Question: I add my ad programmatically at top of every layout. In LinearLayout everything works fine, but in RelativeLayouts the ad is overlapping the content.
'''
// activity
AdHandler.setAd(this, (RelativeLayout) findViewById(R.id.activity_bet), null);
// handler
public class AdHandler {
private static AdView adView;
public static void setAd(Context context, RelativeLayout relLayout, LinearLayout linLayout) {
// Create the adView.
adView = new AdView(context);
adView.setAdUnitId(context.getString(R.string.ad_unit_id));
adView.setAdSize(AdSize.BANNER);
// Add the adView to it.
if (relLayout != null) {
relLayout.addView(adView, 0);
}
else
linLayout.addView(adView, 0);
// Initiate a generic request.
AdRequest adRequest = new AdRequest.Builder().addTestDevice(AdRequest.DEVICE_ID_EMULATOR).addTestDevice("034CB02678DF7E469581XXXXX").build();
// Load the adView with the ad request.
adView.loadAd(adRequest);
}
}
'''

My layout:
'''
<?xml version="1.0" encoding="utf-8"?>
<merge xmlns:android="http://schemas.android.com/apk/res/android"
xmlns:tools="http://schemas.android.com/tools"
tools:context="com.example.myfirstapp.LoginActivity" >
<!-- Loading progress -->
<LinearLayout
android:id="@+id/loading_status"
android:layout_width="wrap_content"
android:layout_height="wrap_content"
android:layout_gravity="center"
android:gravity="center_horizontal"
android:orientation="vertical"
android:visibility="gone" >
<ProgressBar
style="?android:attr/progressBarStyleLarge"
android:layout_width="wrap_content"
android:layout_height="wrap_content"
android:layout_marginBottom="8dp" />
<TextView
android:id="@+id/loading_status_message"
android:layout_width="wrap_content"
android:layout_height="wrap_content"
android:layout_marginBottom="16dp"
android:fontFamily="sans-serif-light"
android:text="@string/initial_loading_status_message"
android:textAppearance="?android:attr/textAppearanceMedium" />
</LinearLayout>
<RelativeLayout
android:id="@+id/activity_bet"
android:layout_width="wrap_content"
android:layout_height="wrap_content"
android:orientation="vertical"
android:layout_below="@+id/adPlaceholder">
<RelativeLayout
android:id="@+id/header"
android:layout_width="wrap_content"
android:layout_height="wrap_content"
android:orientation="vertical">
<TextView
android:id="@+id/quoteLabel"
android:layout_width="wrap_content"
android:layout_height="wrap_content"
android:text="Quote:"
android:textAppearance="?android:attr/textAppearanceMedium" />
<TextView
android:id="@+id/quote"
android:layout_width="wrap_content"
android:layout_height="wrap_content"
android:layout_toRightOf="@+id/quoteLabel"
android:layout_marginLeft="3dp"
android:textAppearance="?android:attr/textAppearanceMedium" />
<TextView
android:id="@+id/dateLabel"
android:layout_width="wrap_content"
android:layout_height="wrap_content"
android:text="Date:"
android:layout_below="@+id/quote"
android:textAppearance="?android:attr/textAppearanceMedium" />
<TextView
android:id="@+id/date"
android:layout_width="wrap_content"
android:layout_height="wrap_content"
android:layout_below="@+id/quote"
android:layout_toRightOf="@+id/dateLabel"
android:layout_marginLeft="3dp"
android:textAppearance="?android:attr/textAppearanceMedium" />
<TextView
android:id="@+id/comment"
android:layout_width="wrap_content"
android:layout_height="wrap_content"
android:layout_below="@+id/dateLabel"
android:textAppearance="?android:attr/textAppearanceMedium" />
<TextView
android:id="@+id/username"
android:layout_width="wrap_content"
android:layout_height="wrap_content"
android:layout_alignParentRight="true"
android:textAppearance="?android:attr/textAppearanceLarge" />
<ImageView android:id="@+id/verified"
android:contentDescription="@string/verified"
android:layout_width="wrap_content"
android:layout_height="wrap_content"
android:layout_toLeftOf="@+id/username"
android:src="@drawable/ic_accept"
android:layout_marginTop="4dp"
android:layout_marginLeft="2dp"
android:visibility="gone" />
<ImageView
android:id="@+id/avatar"
android:layout_width="64dp"
android:layout_height="64dp"
android:layout_below="@+id/username"
android:contentDescription="Avatar"
android:layout_alignParentRight="true" />
<Button
android:id="@+id/profile"
android:layout_width="wrap_content"
android:layout_height="wrap_content"
android:text="Go to Profile"
android:layout_below="@+id/avatar"
android:layout_alignParentRight="true" />
<ProgressBar
android:id="@+id/subscribeLoading"
style="?android:attr/progressBarStyle"
android:layout_width="wrap_content"
android:layout_below="@+id/avatar"
android:layout_alignParentRight="true"
android:layout_height="wrap_content"
android:visibility="gone" />
</RelativeLayout>
<TextView android:id="@+id/bet_listview_header"
android:layout_width="fill_parent"
android:layout_height="wrap_content"
android:background="#EE2C2C"
android:textSize="16sp"
android:padding="2dp"
android:textStyle="bold"
android:textColor="#FFFFFF"
android:layout_below="@+id/header"
android:text="@string/bet_listview_header" />
<ListView
android:id="@+id/bet_listview"
android:layout_below="@+id/bet_listview_header"
android:layout_width="match_parent"
android:layout_height="wrap_content" >
</ListView>
</RelativeLayout>
</merge>
'''
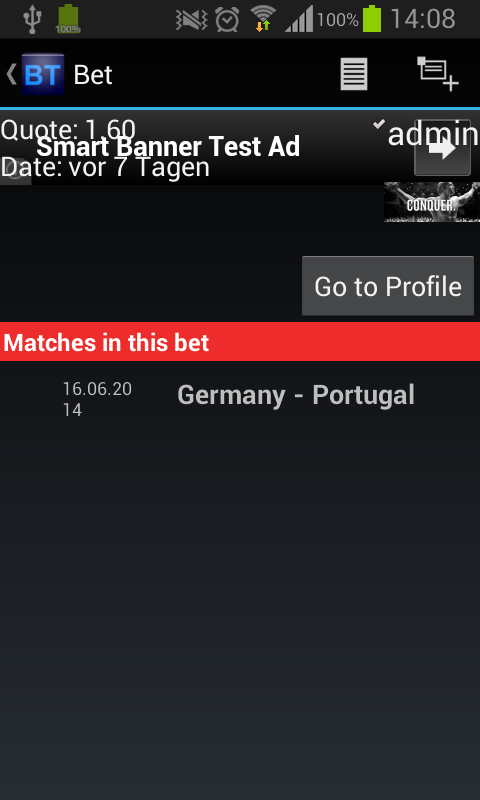
Answer: I suggest a layout like this:
'''
<?xml version="1.0" encoding="utf-8"?>
<RelativeLayout xmlns:android="http://schemas.android.com/apk/res/android"
android:layout_width="fill_parent"
android:layout_height="fill_parent" >
<LinearLayout
android:id="@+id/adPlaceholder"
android:layout_width="match_parent"
android:layout_height="wrap_content"
android:layout_alignParentLeft="true"
android:layout_alignParentTop="true"
android:orientation="vertical" >
</LinearLayout>
<RelativeLayout
android:id="@+id/rlOtherContent"
android:layout_width="match_parent"
android:layout_height="match_parent"
android:layout_alignParentLeft="true"
android:layout_below="@+id/adPlaceholder" >
</RelativeLayout>
</RelativeLayout>
'''
The 'LinearLayout' "adPlaceholder" will remain empty until you add a Banner to it. If a Banner is added, note the property of the 'RelativeLayout' representing the main content. It will automatically align itself below the Banner .
Code example:
'''
LinearLayout placeholder = (LinearLayout) findViewById(R.id.adPlaceholder);
placeholder.addView(AdView);
'''
If you want to place the Banner below the 'RelativeLayout' of the main content, simply change the order in the .xml file and use the property in the 'RelativeLayout', instead of "layout_below".